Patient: sex F, age 52
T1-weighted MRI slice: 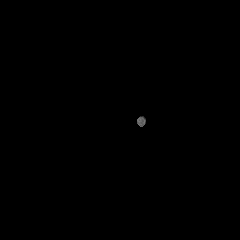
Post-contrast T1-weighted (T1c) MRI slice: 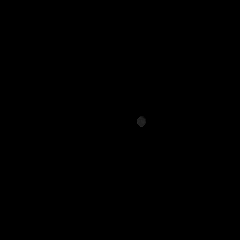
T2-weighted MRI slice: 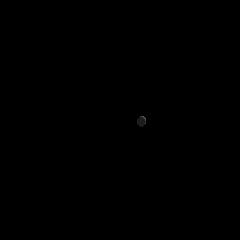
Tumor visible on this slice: no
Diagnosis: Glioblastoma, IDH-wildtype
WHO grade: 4